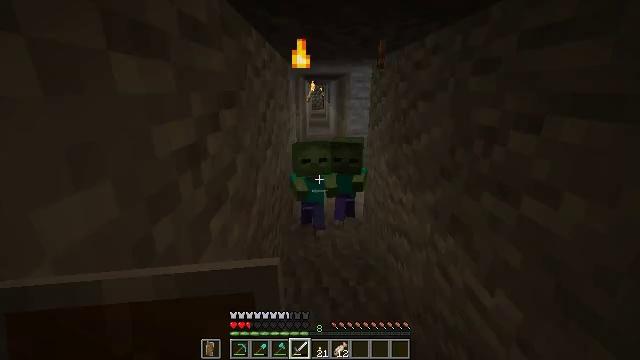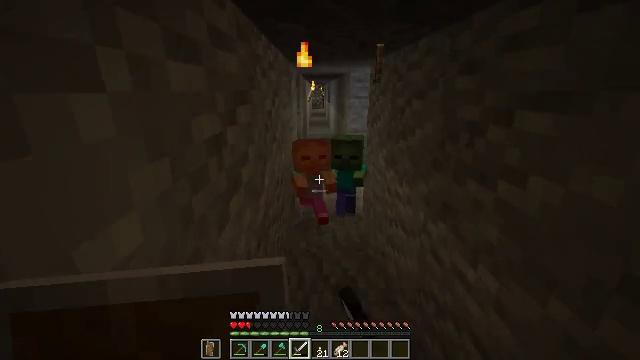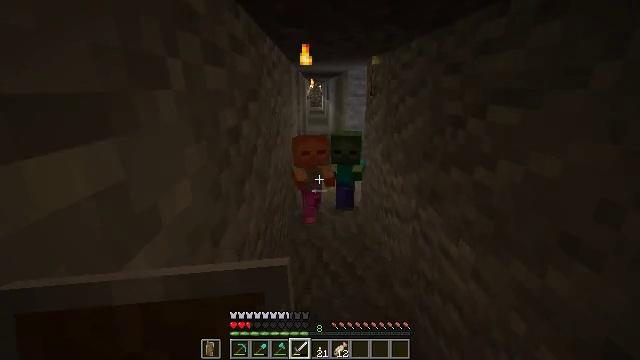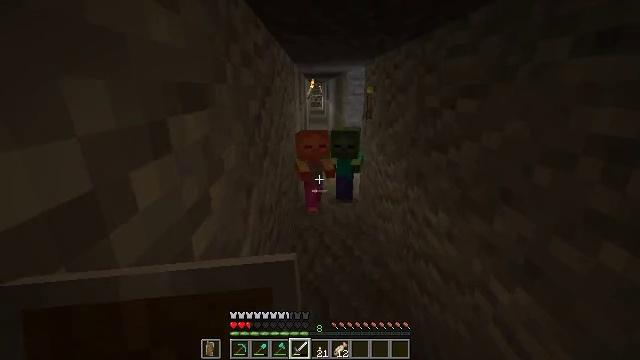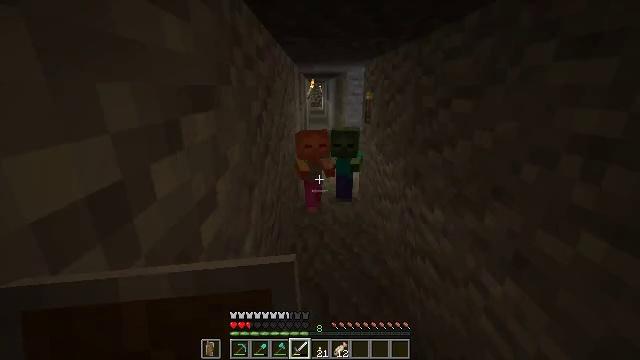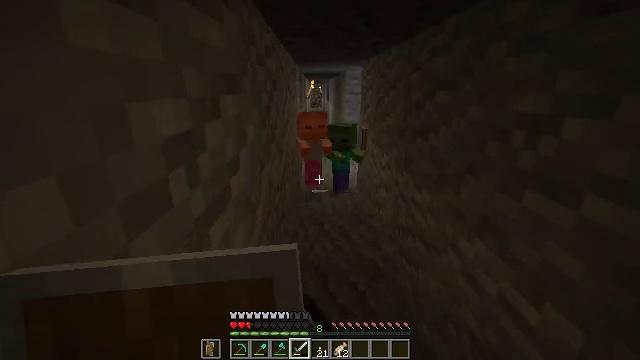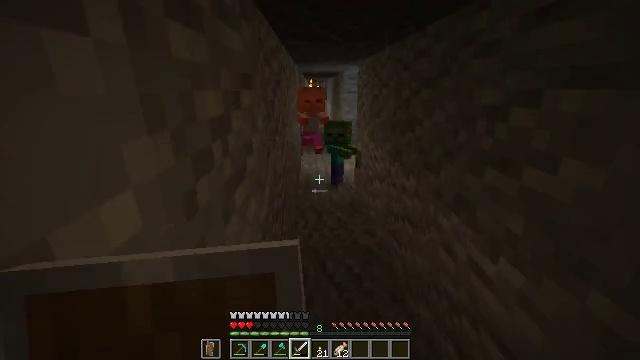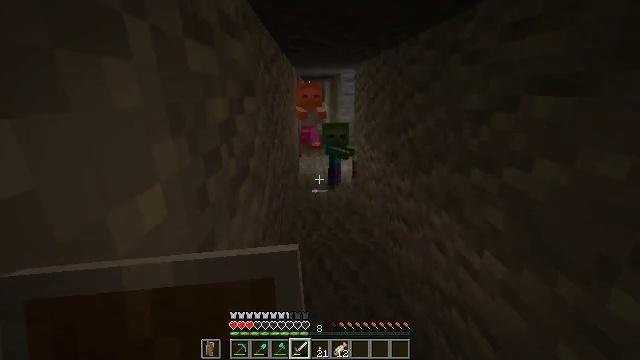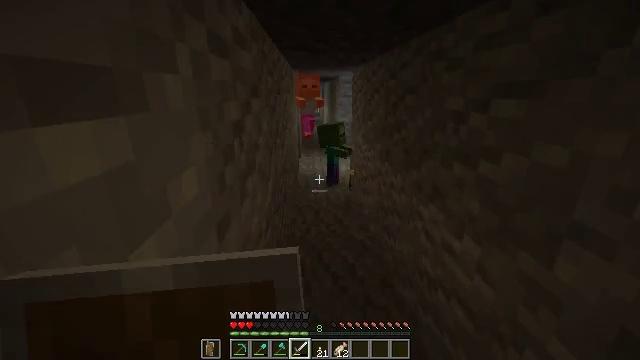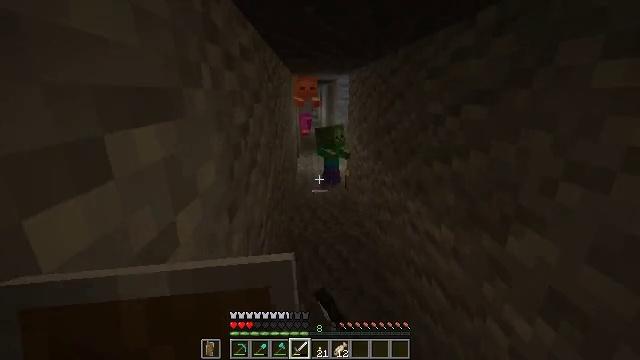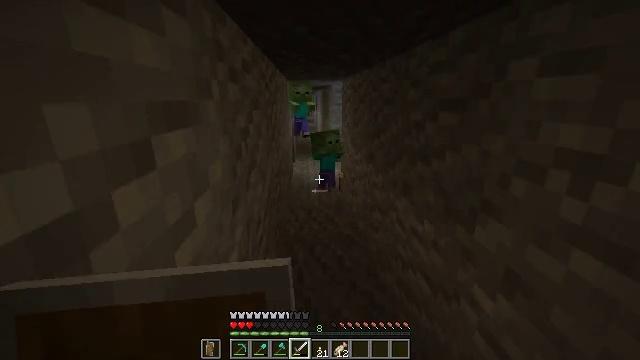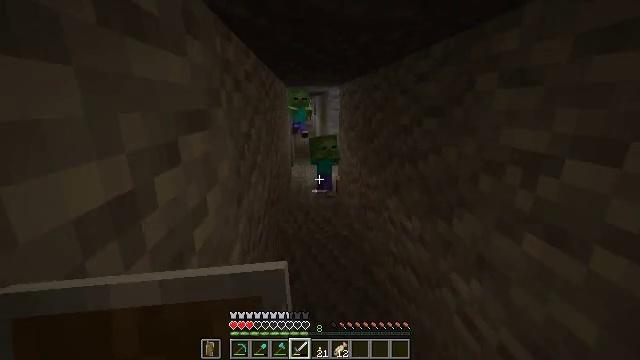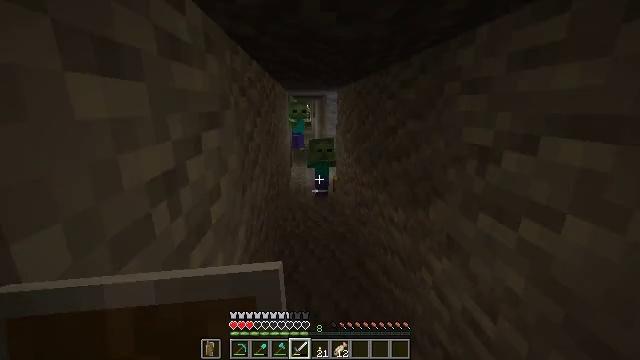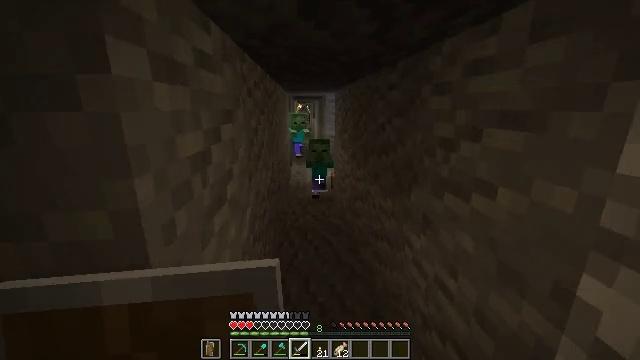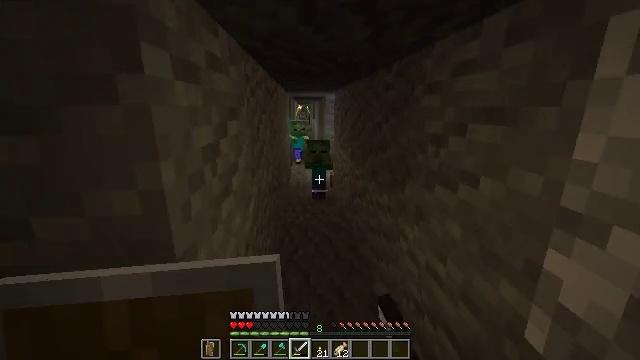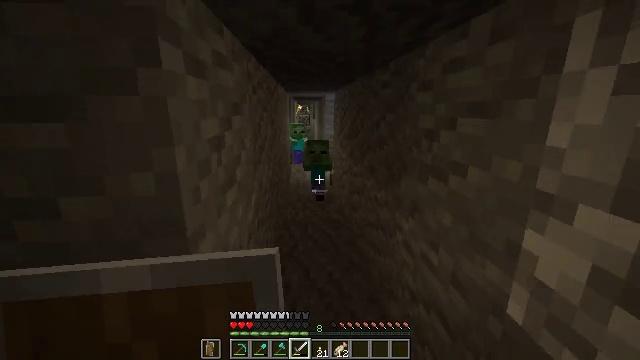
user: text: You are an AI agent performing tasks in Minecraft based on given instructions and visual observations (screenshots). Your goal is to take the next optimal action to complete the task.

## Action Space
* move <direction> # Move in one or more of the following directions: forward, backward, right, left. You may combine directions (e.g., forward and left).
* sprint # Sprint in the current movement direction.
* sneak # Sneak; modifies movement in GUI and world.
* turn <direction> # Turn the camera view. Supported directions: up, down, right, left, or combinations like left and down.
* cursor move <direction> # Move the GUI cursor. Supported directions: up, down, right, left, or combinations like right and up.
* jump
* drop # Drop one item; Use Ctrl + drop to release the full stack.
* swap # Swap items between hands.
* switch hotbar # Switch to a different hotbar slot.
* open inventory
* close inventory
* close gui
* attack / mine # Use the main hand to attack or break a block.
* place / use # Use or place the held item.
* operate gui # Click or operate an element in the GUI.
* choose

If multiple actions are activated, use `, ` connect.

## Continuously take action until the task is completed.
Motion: motion action
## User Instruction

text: Gather the wall torch from the wall.
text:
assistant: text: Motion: move back, attack / mine
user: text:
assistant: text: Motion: move back, attack / mine
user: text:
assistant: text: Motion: move back
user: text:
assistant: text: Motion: attack / mine
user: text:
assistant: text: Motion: move back, attack / mine
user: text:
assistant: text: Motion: move back, attack / mine
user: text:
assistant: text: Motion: move back
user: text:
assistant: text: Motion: attack / mine
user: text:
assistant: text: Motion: move back, attack / mine
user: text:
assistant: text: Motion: move back, turn up, attack / mine
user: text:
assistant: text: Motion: move back, turn up, attack / mine
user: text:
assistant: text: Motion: move back
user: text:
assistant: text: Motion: attack / mine
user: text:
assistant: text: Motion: attack / mine
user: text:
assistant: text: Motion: move back, attack / mine
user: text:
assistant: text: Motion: move back
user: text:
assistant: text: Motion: move back
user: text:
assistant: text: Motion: attack / mine
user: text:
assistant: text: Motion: attack / mine
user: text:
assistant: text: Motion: attack / mine
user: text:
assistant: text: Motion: no_op
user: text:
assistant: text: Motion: move back, attack / mine
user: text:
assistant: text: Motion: move back, attack / mine
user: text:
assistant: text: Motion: move back, attack / mine
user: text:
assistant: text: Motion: move back, attack / mine
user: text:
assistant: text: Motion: no_op
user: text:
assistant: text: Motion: attack / mine
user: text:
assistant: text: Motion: attack / mine
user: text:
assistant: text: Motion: attack / mine
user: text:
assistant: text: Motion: no_op